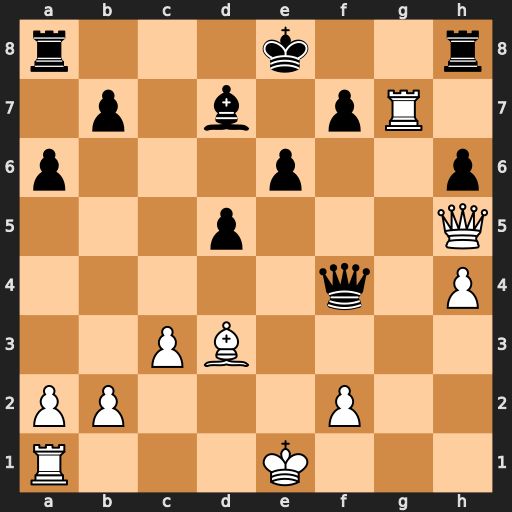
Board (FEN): r3k2r/1p1b1pR1/p3p2p/3p3Q/5q1P/2PB4/PP3P2/R3K3
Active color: w
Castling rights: Qkq
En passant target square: -
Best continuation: Rxf7 Qxf7 Bg6 Qxg6 Qxg6+